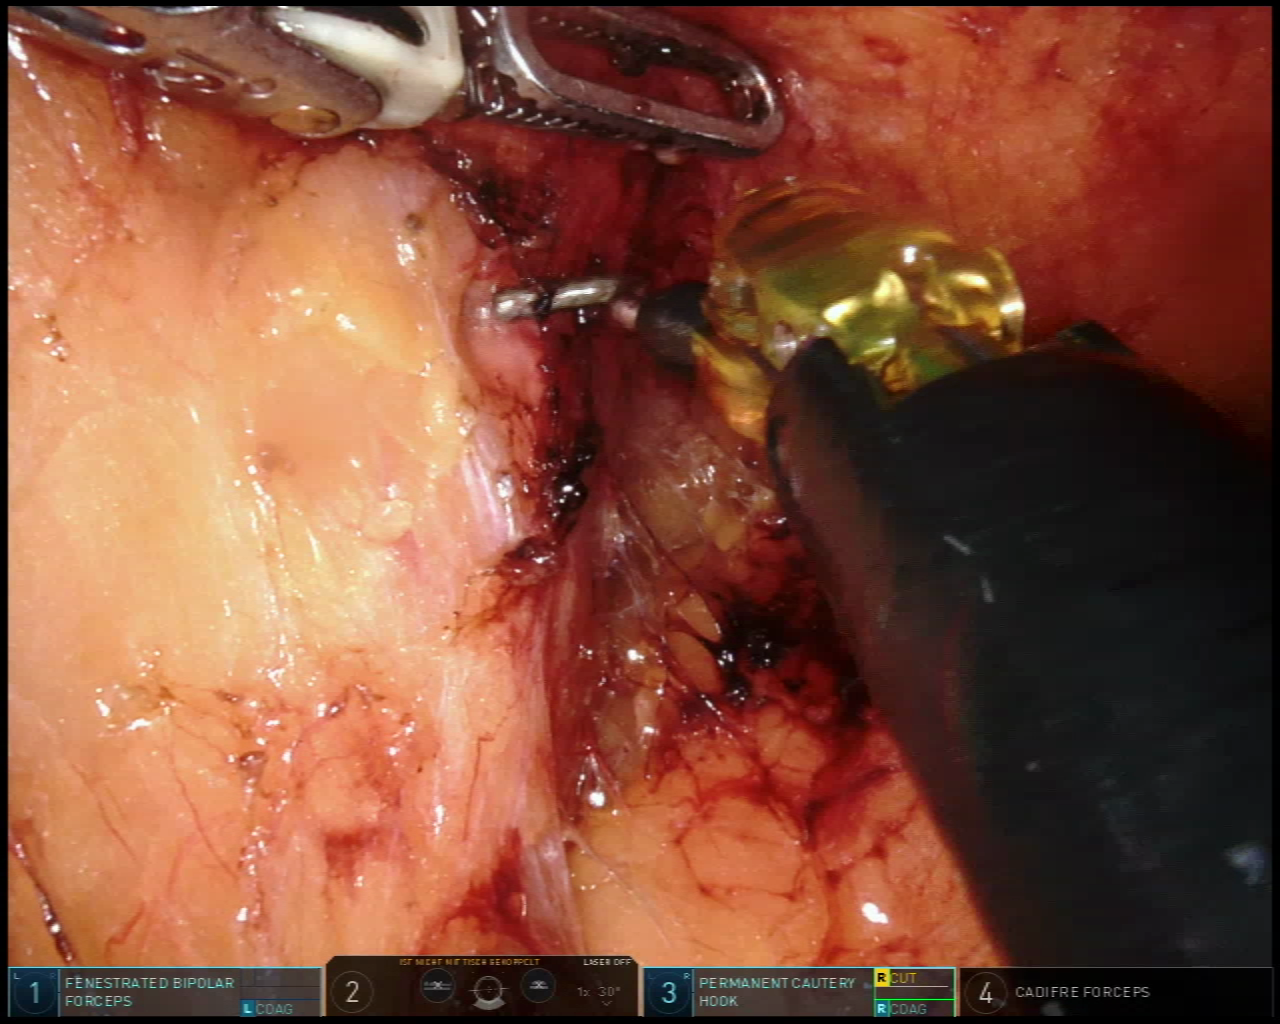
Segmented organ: pancreas
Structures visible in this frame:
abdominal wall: no
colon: no
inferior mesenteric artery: no
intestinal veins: no
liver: no
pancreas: yes
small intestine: no
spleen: no
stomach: no
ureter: no
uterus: no
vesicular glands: no